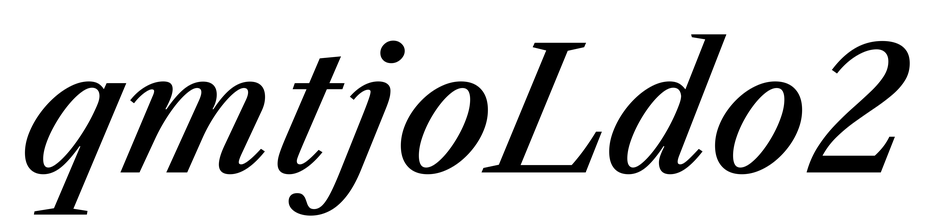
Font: LibreCaslonText-Italic_Medium_Italic